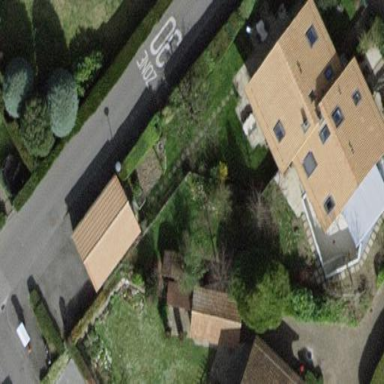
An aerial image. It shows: Garden enclosed by fence.